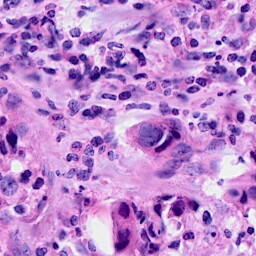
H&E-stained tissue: Breast